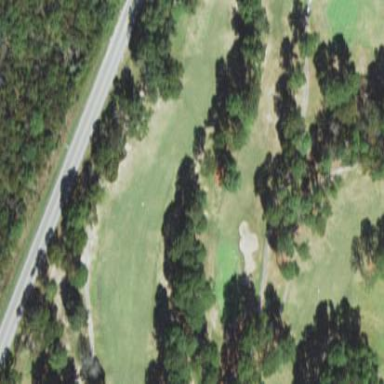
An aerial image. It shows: Golf fairway surrounded by grass.